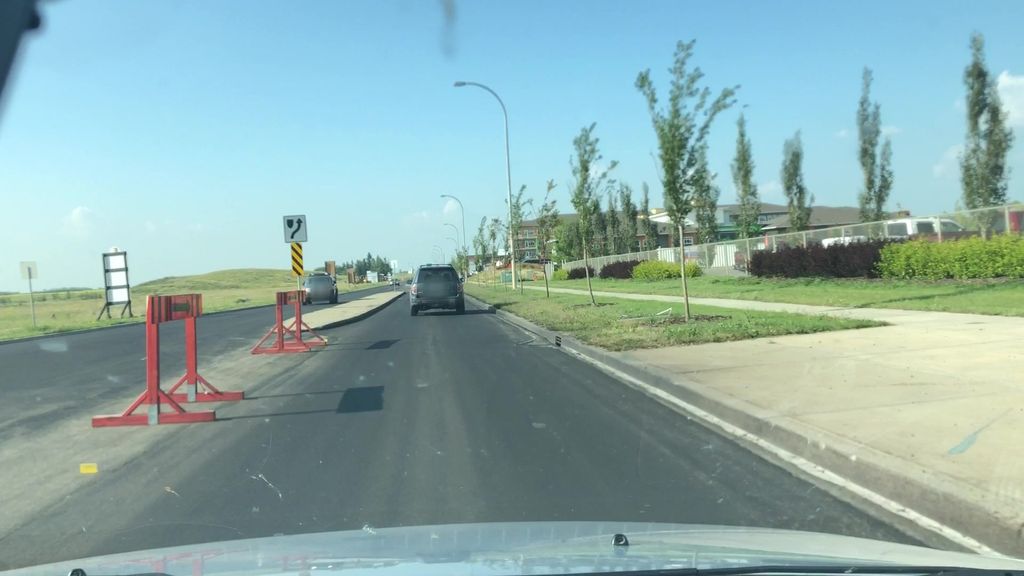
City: edmonton